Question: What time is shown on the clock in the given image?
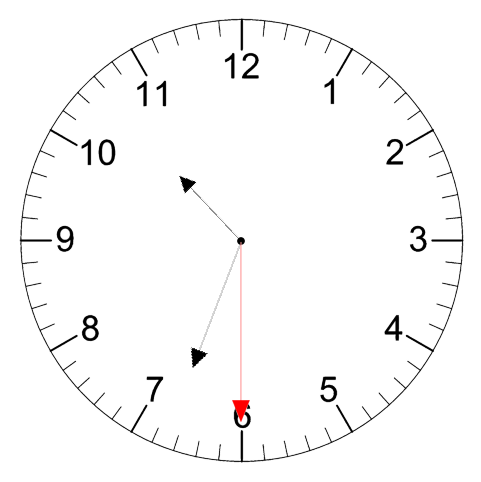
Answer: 10:33:30